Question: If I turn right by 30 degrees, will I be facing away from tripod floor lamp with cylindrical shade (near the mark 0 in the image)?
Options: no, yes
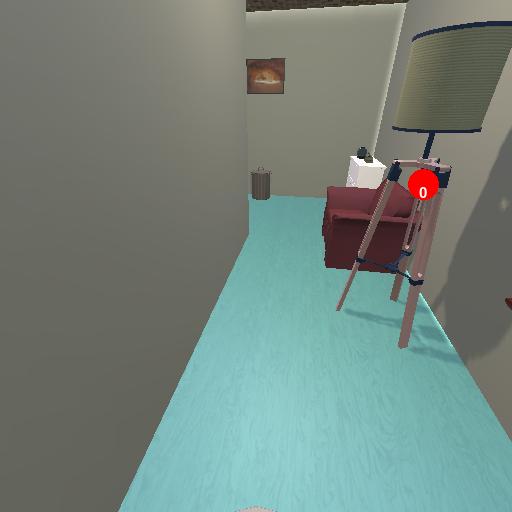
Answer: no